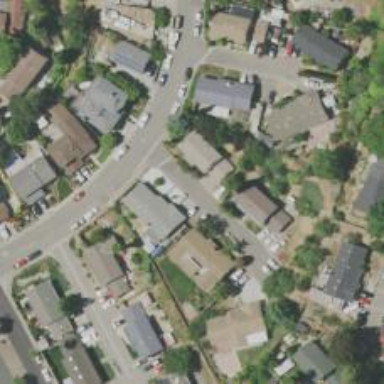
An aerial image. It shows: Shared driveway designated as service road.